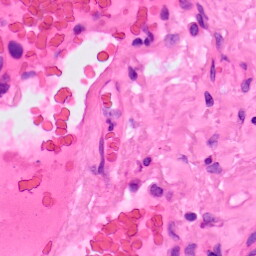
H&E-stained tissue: Lung